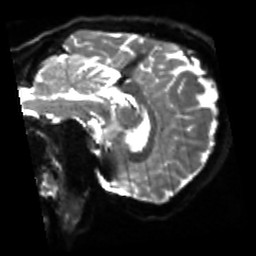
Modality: sbref
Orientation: sagittal
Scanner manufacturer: siemens
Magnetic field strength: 3 T
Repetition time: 4 s
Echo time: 0.0594 s